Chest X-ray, PA view. Patient: 60 years old, sex F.
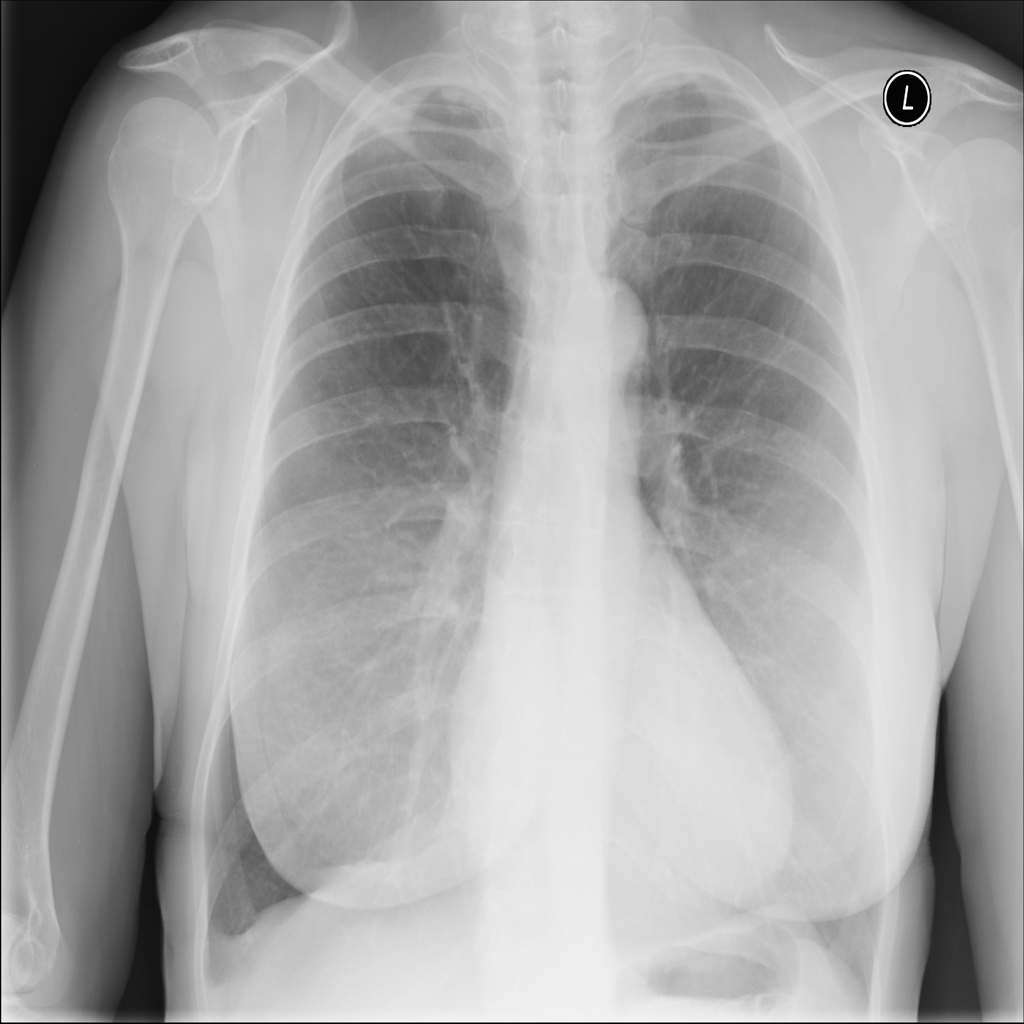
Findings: No Finding